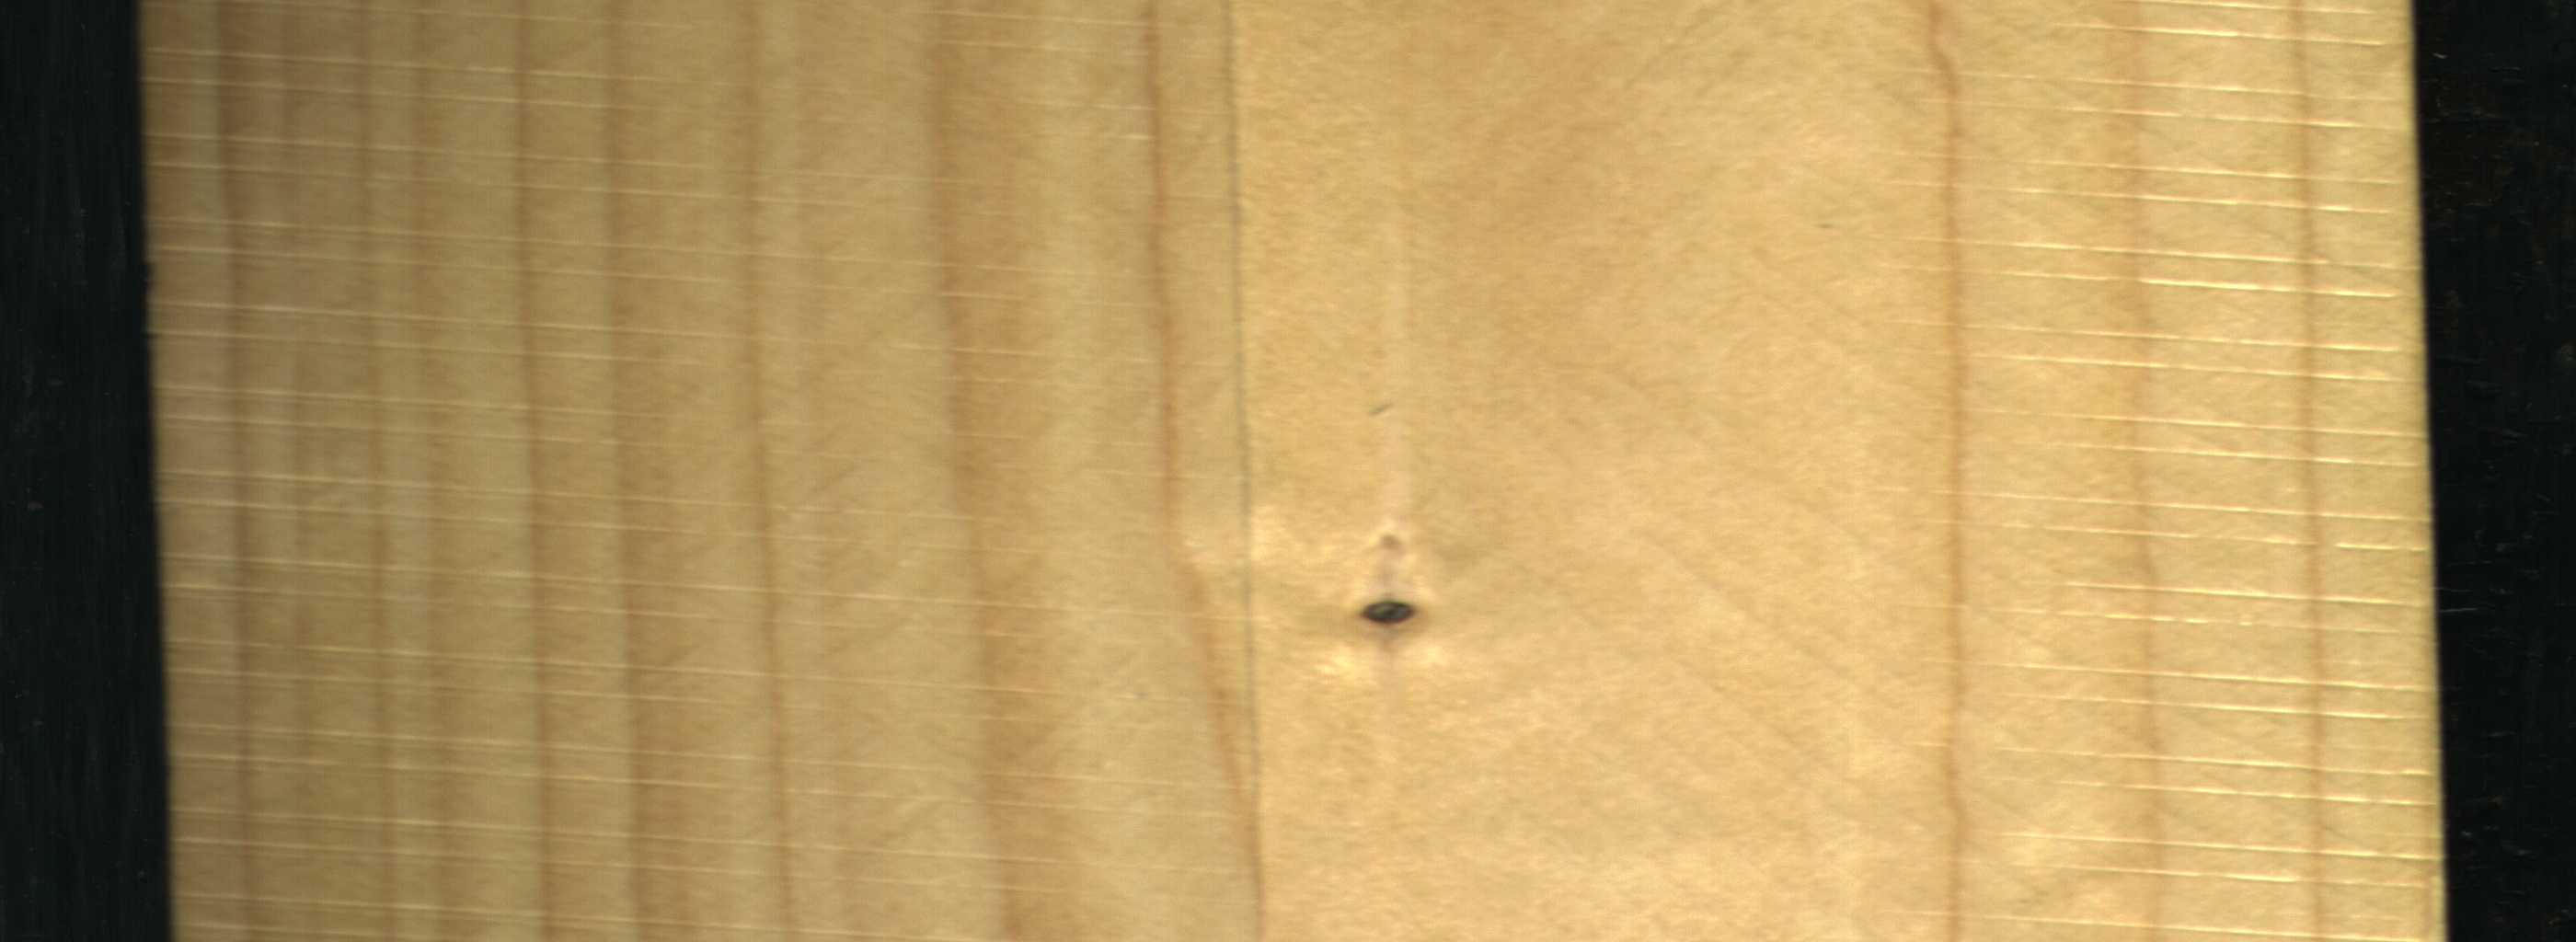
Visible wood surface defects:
Live_Knot